Current action and preconditions to check: trajectory_clear

Your task: For each precondition in the list above, predict whether it will hold at this action.

Consider the current scene as observed from the mobile robot's camera, and analyze the predicted future states of all dynamic agents (e.g., people, animals, vehicles, or any moving entities) within the NEXT SECOND.

IMPORTANT: Only answer "very likely" if you are absolutely certain—based on strong, clear evidence—that a dynamic agent will violate the precondition in the predicted future state. Do NOT answer "very likely" for unlikely, ambiguous, or low-probability risks.

Ask yourself for each precondition: Is there a high probability, with clear and convincing evidence, that the predicted future states of any dynamic agent will interfere with the predicted future state of the currently executing action within the NEXT SECOND, causing that precondition to fail?

Assess the risk level based on these predictions. Use "likely" or "very likely" if motions create a clear risk of interference.

Use "neutral" or "improbable" if agents are nearby but their predicted paths are clearly diverging or non-conflicting.

Failure Risk Categories: "very improbable", "improbable", "neutral", "likely", "very likely"

Answer Format: Output ONLY the probability_of_failure value from these categories: "very improbable", "improbable", "neutral", "likely", "very likely"

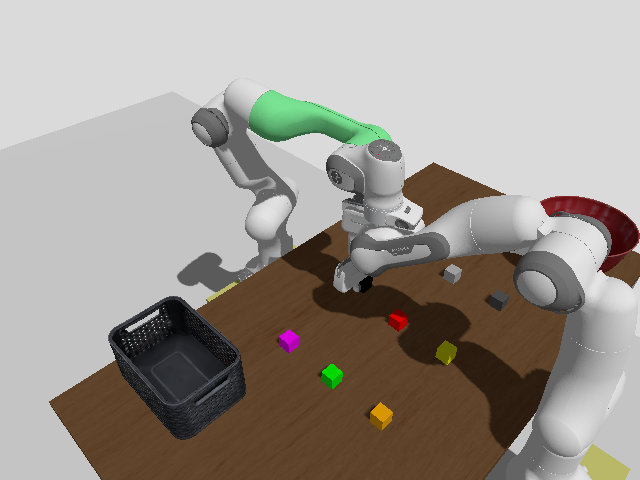

Answer: very likely